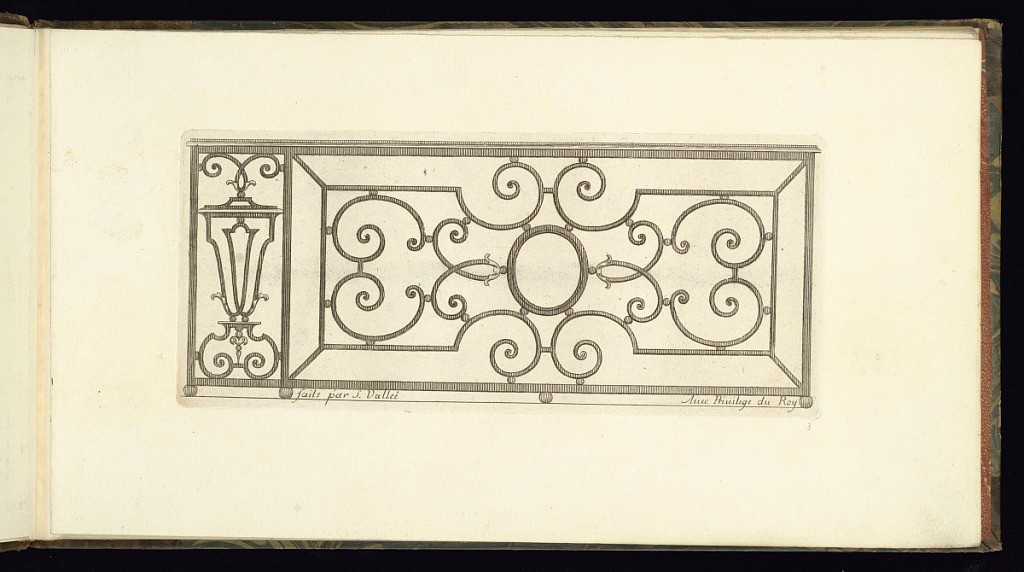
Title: Balcony Rail (Balustrade) Design
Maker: S. Vallée, French, 18th century
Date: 18th century
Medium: Etching and engraving on paper
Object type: Print
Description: Design for a wrought-iron ornamental balcony rail (balustrade) featuring scrolling bands and scrolling leaves. The plate is signed.